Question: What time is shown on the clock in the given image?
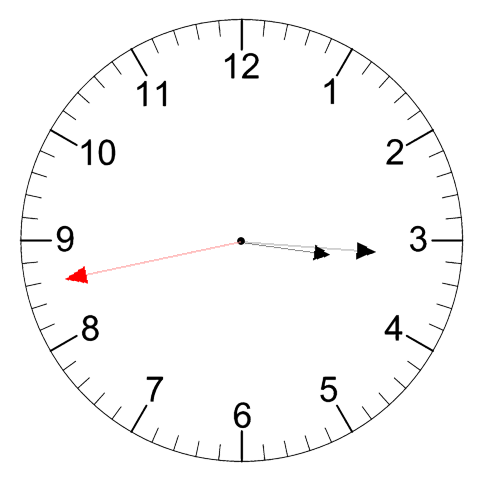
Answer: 03:15:43